Question: I'm trying to use OS X Server Xcode service integration.
In OS X Server, I'm sure to switch Xcode Service ON.
In Xcode Preference, Account tab, I select + and choose Add Server. I can see my Server appear in the list box. Then I fill the username and password, click Add, but the error "" appear !!!

Someone hints that I should use IP address instead of selecting the Server name when adding Server. This works, but I then have many problems when adding remote repository or creating bots. Either Xcode asks for certificate, or shows "Server is offline", or (crashes frequently!), ... I think they all relate to the previous Adding Server process.
So how to deal with this ?
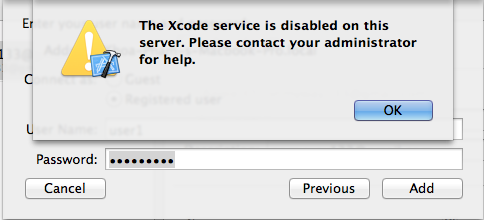
Answer: Via the 'OS X Server' app, click "Xcode" in the left sidebar and then make sure the Xcode "service" has been turned on via the slider at the top right: